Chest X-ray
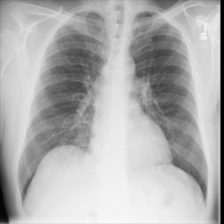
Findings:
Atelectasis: negative
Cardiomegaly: negative
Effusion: negative
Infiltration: negative
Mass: positive
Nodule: negative
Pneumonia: negative
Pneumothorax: negative
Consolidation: negative
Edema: negative
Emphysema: negative
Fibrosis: negative
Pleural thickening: negative
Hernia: negative